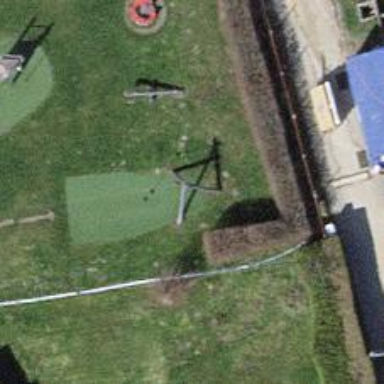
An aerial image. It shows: Playground featuring zipwire.